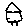
Label: house